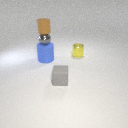
small yellow metal cylinder behind large blue rubber cylinder